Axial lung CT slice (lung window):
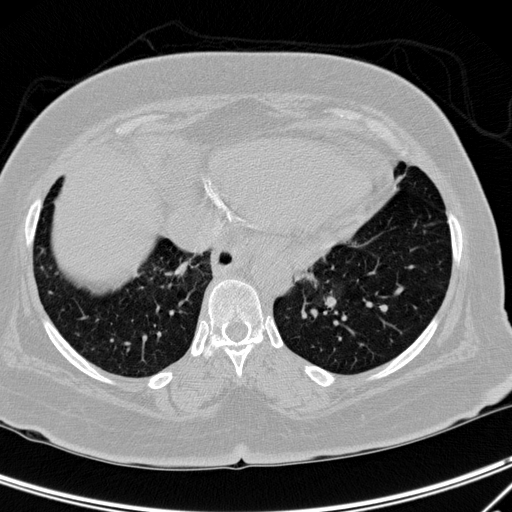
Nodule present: no